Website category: sports
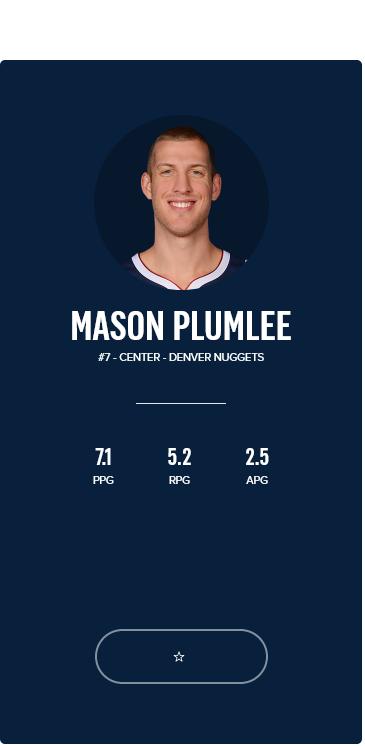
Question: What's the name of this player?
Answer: MASON PLUMLEE

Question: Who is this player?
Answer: MASON PLUMLEE

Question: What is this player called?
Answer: MASON PLUMLEE

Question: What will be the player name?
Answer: MASON PLUMLEE

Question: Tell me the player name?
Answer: MASON PLUMLEE

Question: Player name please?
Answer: MASON PLUMLEE

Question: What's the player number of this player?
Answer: #7

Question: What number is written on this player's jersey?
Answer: #7

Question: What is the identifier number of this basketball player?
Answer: #7

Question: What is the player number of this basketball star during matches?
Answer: #7

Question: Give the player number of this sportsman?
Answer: #7

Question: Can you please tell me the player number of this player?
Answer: #7

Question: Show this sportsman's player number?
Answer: #7

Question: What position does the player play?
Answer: CENTER

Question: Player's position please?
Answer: CENTER

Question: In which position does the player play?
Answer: CENTER

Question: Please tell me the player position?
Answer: CENTER

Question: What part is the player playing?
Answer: CENTER

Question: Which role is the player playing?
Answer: CENTER

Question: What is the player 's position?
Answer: CENTER

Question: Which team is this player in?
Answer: DENVER NUGGETS

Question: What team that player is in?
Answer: DENVER NUGGETS

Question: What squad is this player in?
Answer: DENVER NUGGETS

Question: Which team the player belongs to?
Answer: DENVER NUGGETS

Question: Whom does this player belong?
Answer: DENVER NUGGETS

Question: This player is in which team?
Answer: DENVER NUGGETS

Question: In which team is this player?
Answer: DENVER NUGGETS

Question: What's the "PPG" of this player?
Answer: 7.1

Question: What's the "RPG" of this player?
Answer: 5.2

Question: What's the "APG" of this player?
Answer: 2.5

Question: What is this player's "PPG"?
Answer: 7.1

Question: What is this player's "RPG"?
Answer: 5.2

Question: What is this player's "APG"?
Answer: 2.5

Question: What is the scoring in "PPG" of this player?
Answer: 7.1

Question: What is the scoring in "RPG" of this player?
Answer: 5.2

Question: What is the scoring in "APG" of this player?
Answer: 2.5

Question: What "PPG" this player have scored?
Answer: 7.1

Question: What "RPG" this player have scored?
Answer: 5.2

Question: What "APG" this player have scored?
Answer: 2.5

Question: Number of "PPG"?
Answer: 7.1

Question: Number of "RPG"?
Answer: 5.2

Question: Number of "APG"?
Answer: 2.5

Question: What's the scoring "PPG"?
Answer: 7.1

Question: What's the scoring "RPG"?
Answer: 5.2

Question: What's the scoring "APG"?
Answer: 2.5